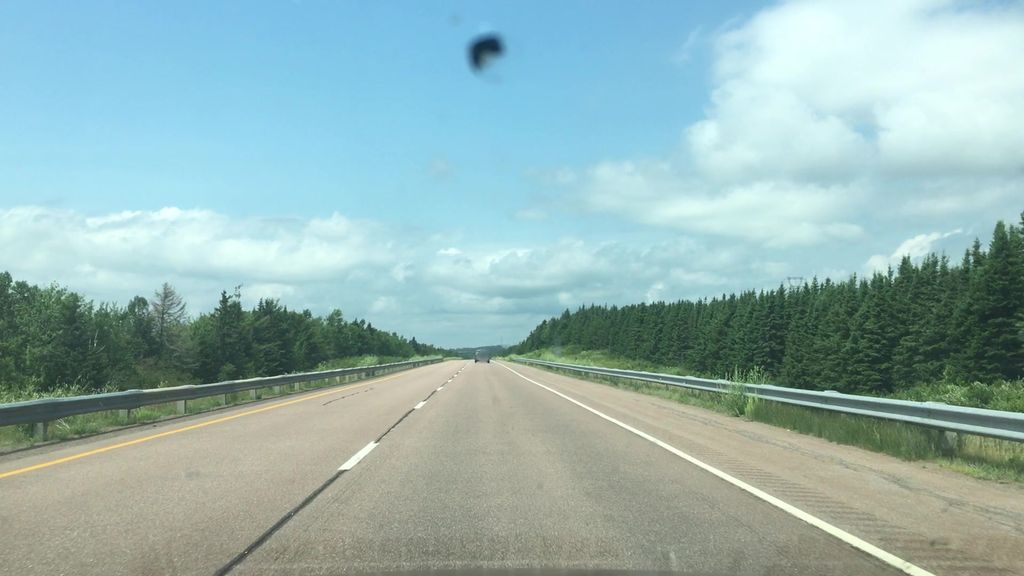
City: charlottetown